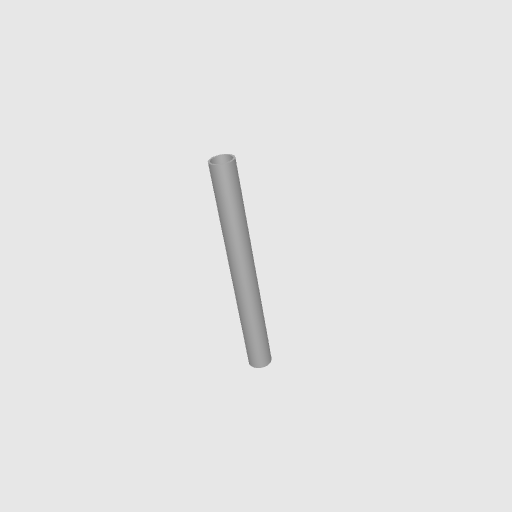
Part: AluminumTube27ID32OD300